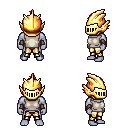
a pixel art fantasy rpg character, male body template, dark elf, purple skin, white sleeveless shirt, gold greaves, ruby red mohawk hairstyle, gold helm, leather bracers, four views (front, back, left, right), 2x2 character sprite sheet, small pixel art, hard edges, no anti-aliasing